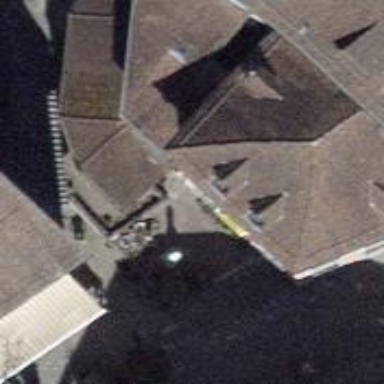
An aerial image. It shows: Restaurant.